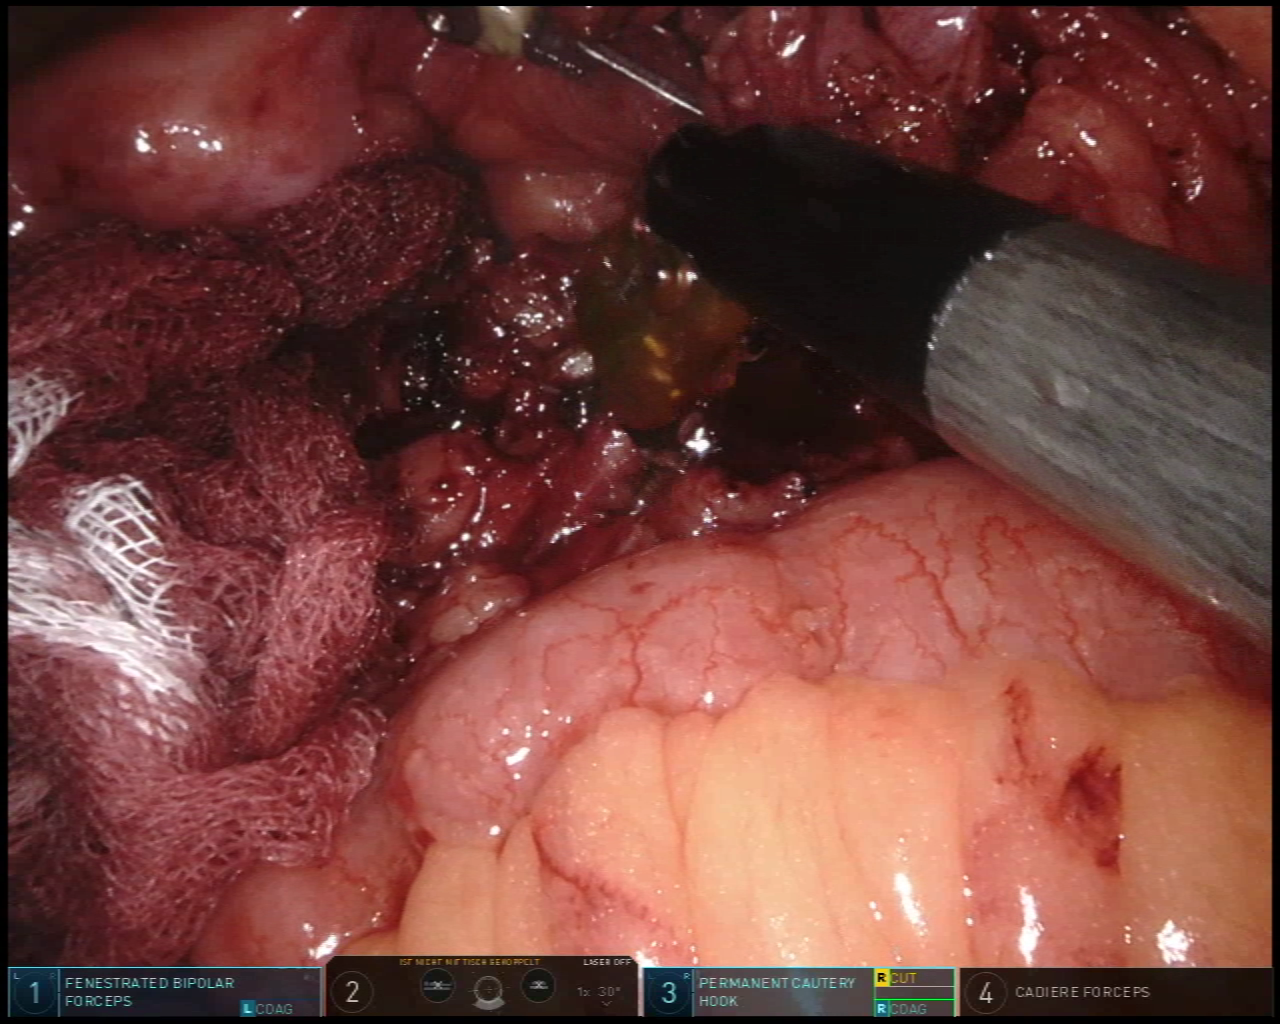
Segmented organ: small_intestine
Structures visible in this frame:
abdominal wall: no
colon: no
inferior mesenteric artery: no
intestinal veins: no
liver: no
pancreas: no
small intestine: yes
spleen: no
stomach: no
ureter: no
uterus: no
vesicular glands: no